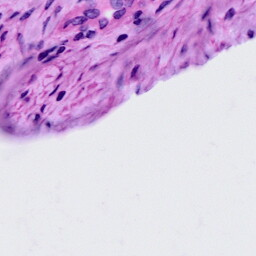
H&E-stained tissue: Cervix